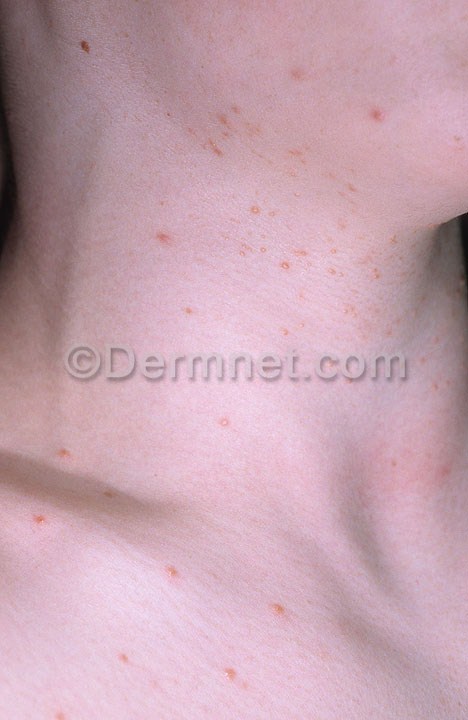
Disease: Herpes HPV and other STDs Photos